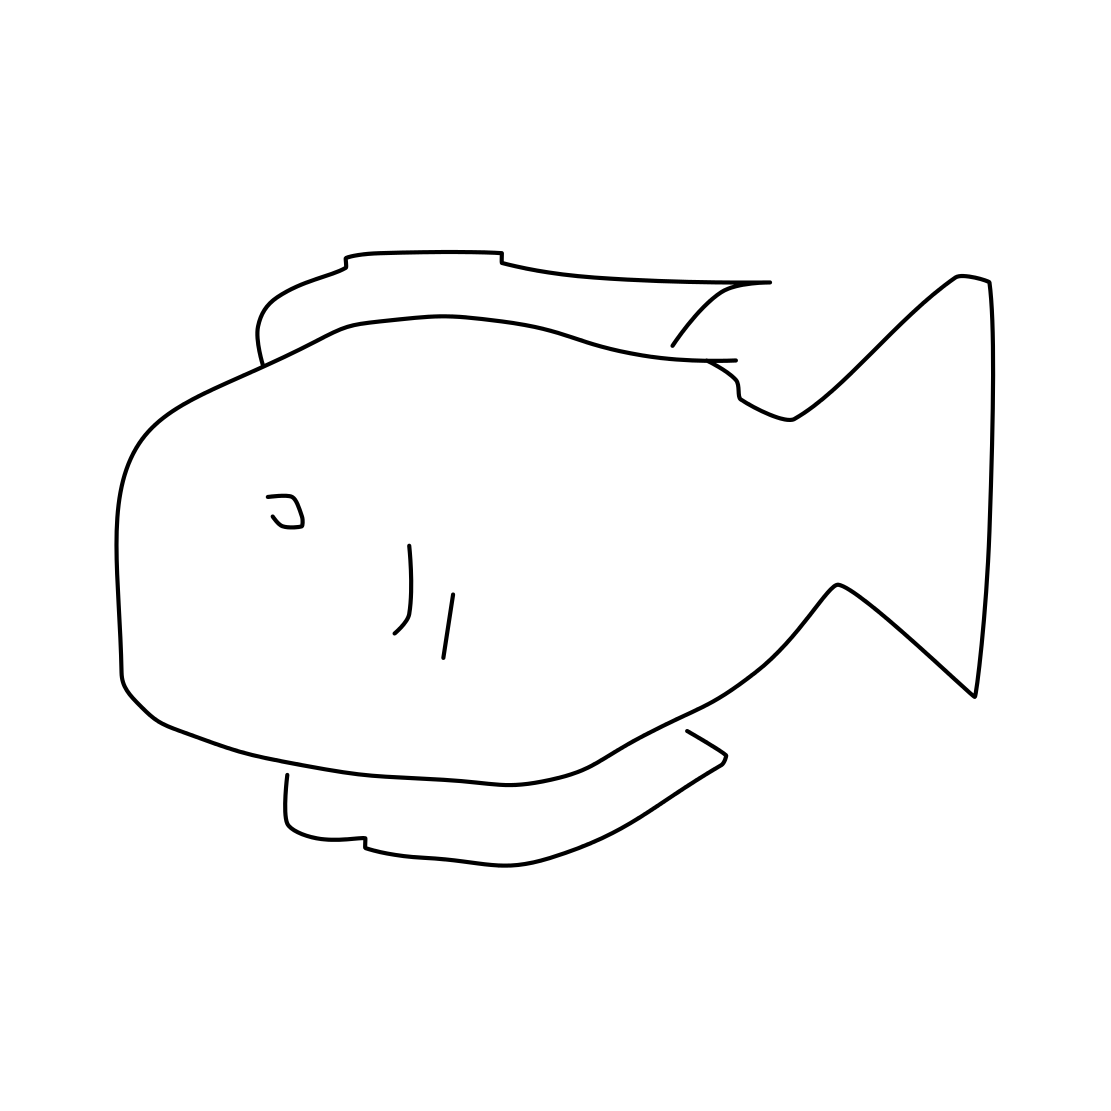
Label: fish